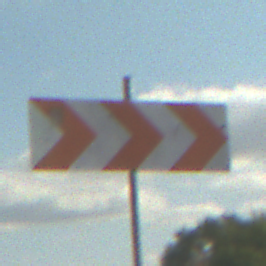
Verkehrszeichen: RichtungstafelnInKurvenGrossLinks
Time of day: MorningAfternoon
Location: Outdoor (RoadRail)
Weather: PartlyCloudy
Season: NotSpecified
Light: Natural